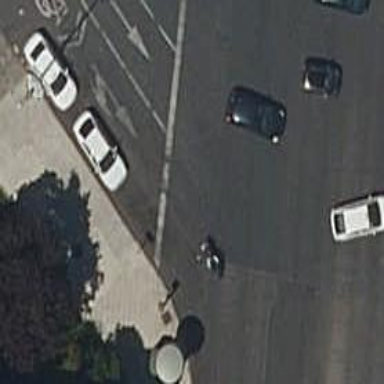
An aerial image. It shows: Taxi stand.